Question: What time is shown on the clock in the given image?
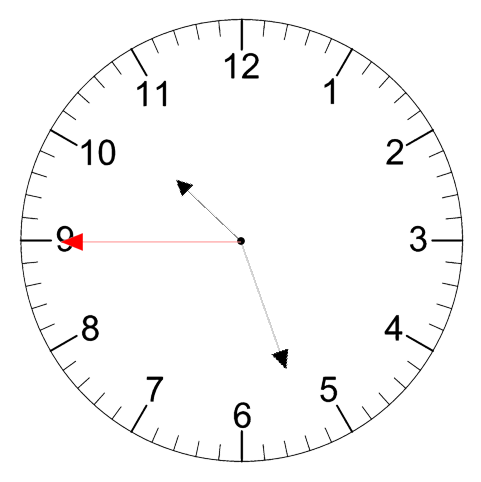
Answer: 10:26:45